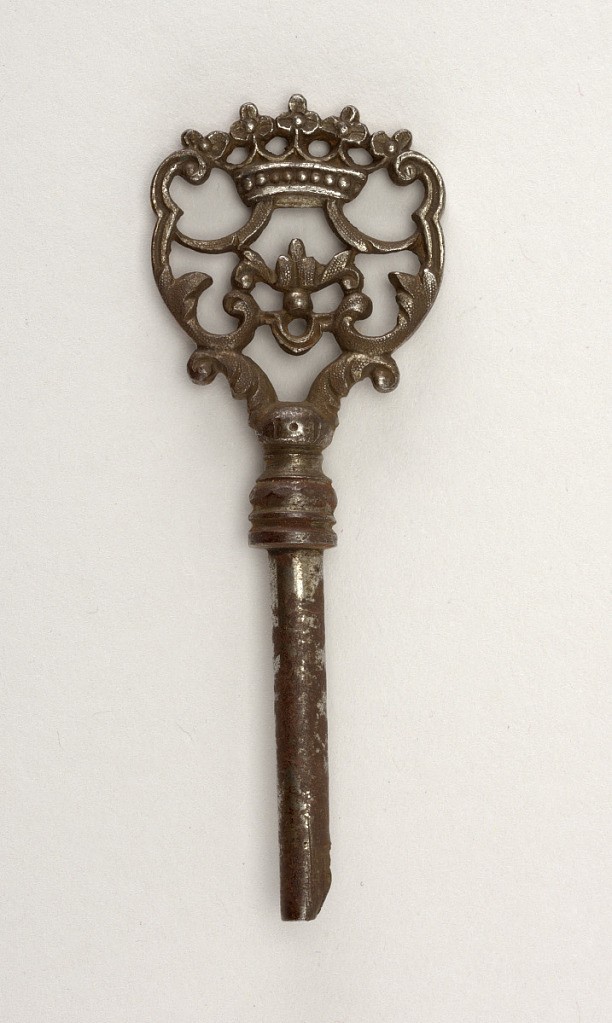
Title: Key
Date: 1725–50
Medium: Chiselled iron
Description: Below is a baluster, upon which two leaf scrolls stand laterally.  Scrolls which are below leaves stand upon them.  The scrolls are connected below by a clasp, above by scrolls hanging from a crown on top.  A calyx stand upon the clasp.